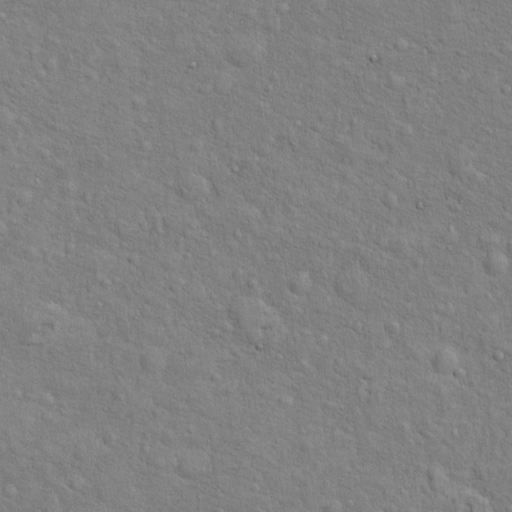
Classes present: Background